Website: crate-barrel
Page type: orders-overview
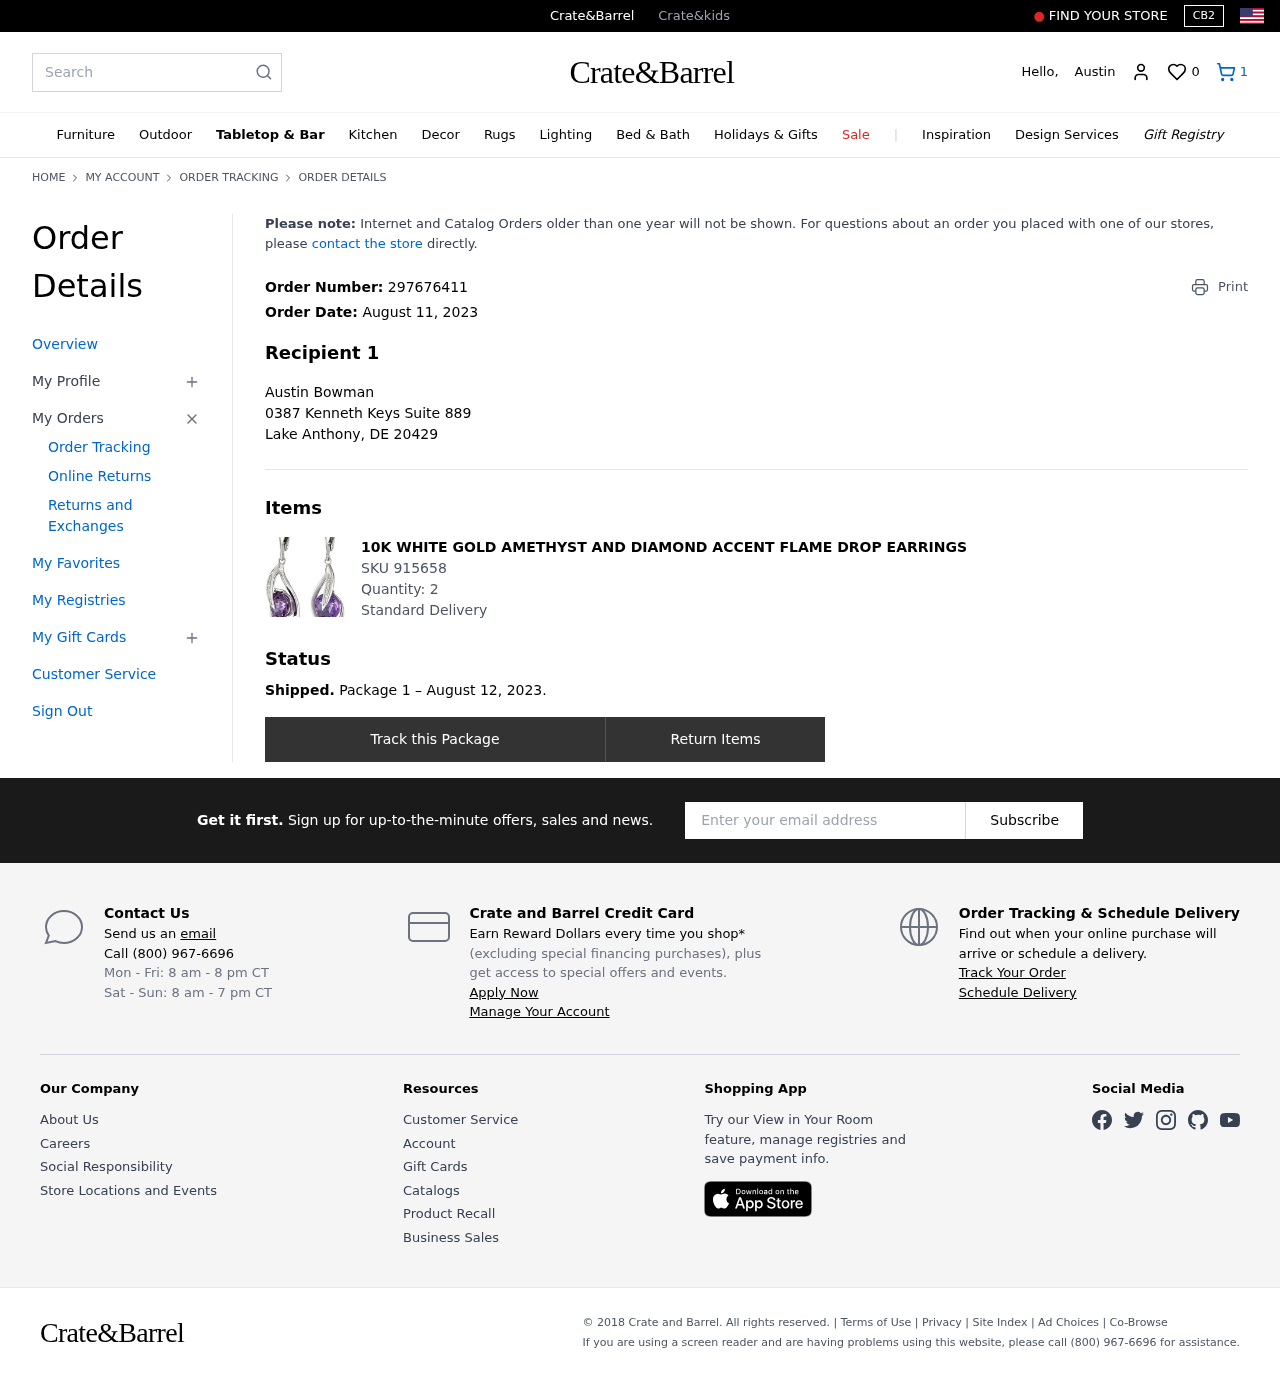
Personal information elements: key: PII_CITY_STATE_ZIP
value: Lake Anthony, DE 20429
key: PII_FIRSTNAME
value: Austin
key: PII_FULLNAME
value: Austin Bowman
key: PII_STREET
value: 0387 Kenneth Keys Suite 889
Product elements: key: PRODUCT1_NAME
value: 10k White Gold Amethyst and Diamond Accent Flame Drop Earrings
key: PRODUCT1_QUANTITY
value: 2
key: PRODUCT1_SKU
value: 915658
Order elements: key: ORDER_NUM_ITEMS
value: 1
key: ORDER_ID
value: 297676411
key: ORDER_DATE
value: August 11, 2023
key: ORDER_SHIPPING_DATE
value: August 12, 2023
Search elements: key: HEADER_SEARCH
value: Search
Other elements: key: FAVORITES_COUNT
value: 0